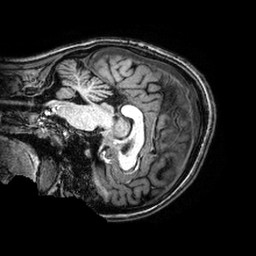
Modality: T1w
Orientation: sagittal
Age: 25
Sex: female